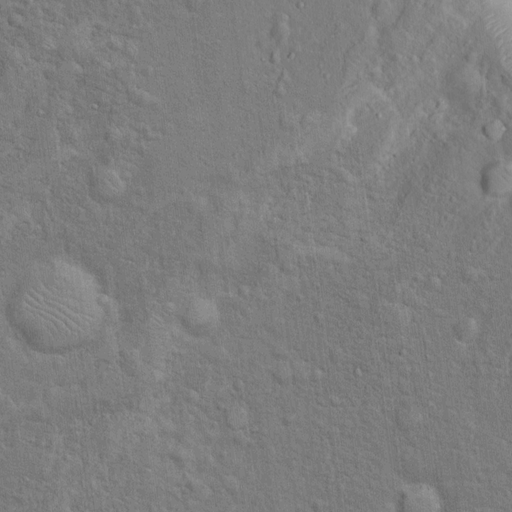
Classes present: Background, Cone